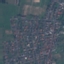
Label: Residential